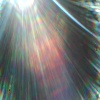
Label: sunburn